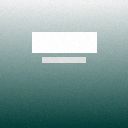
Screen state: on